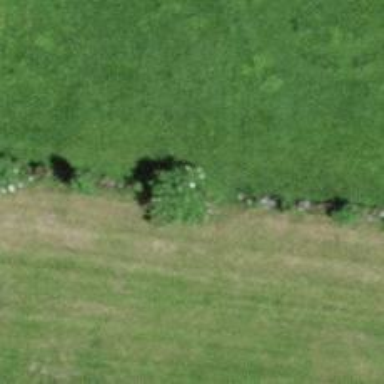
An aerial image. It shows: Wall made of dry stone.